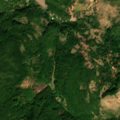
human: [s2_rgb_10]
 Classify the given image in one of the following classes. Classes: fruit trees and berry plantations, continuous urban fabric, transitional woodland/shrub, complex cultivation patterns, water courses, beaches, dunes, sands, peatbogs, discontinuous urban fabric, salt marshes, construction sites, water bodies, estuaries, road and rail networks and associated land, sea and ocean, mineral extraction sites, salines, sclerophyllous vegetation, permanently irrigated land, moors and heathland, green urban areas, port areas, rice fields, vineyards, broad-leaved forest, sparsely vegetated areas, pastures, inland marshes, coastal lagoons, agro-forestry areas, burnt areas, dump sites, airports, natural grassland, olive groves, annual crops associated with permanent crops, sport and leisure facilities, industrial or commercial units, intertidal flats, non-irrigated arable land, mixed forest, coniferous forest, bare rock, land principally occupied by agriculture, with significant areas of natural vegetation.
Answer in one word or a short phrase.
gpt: pastures, land principally occupied by agriculture, with significant areas of natural vegetation, broad-leaved forest